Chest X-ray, PA view. Patient: 81 years old, sex M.
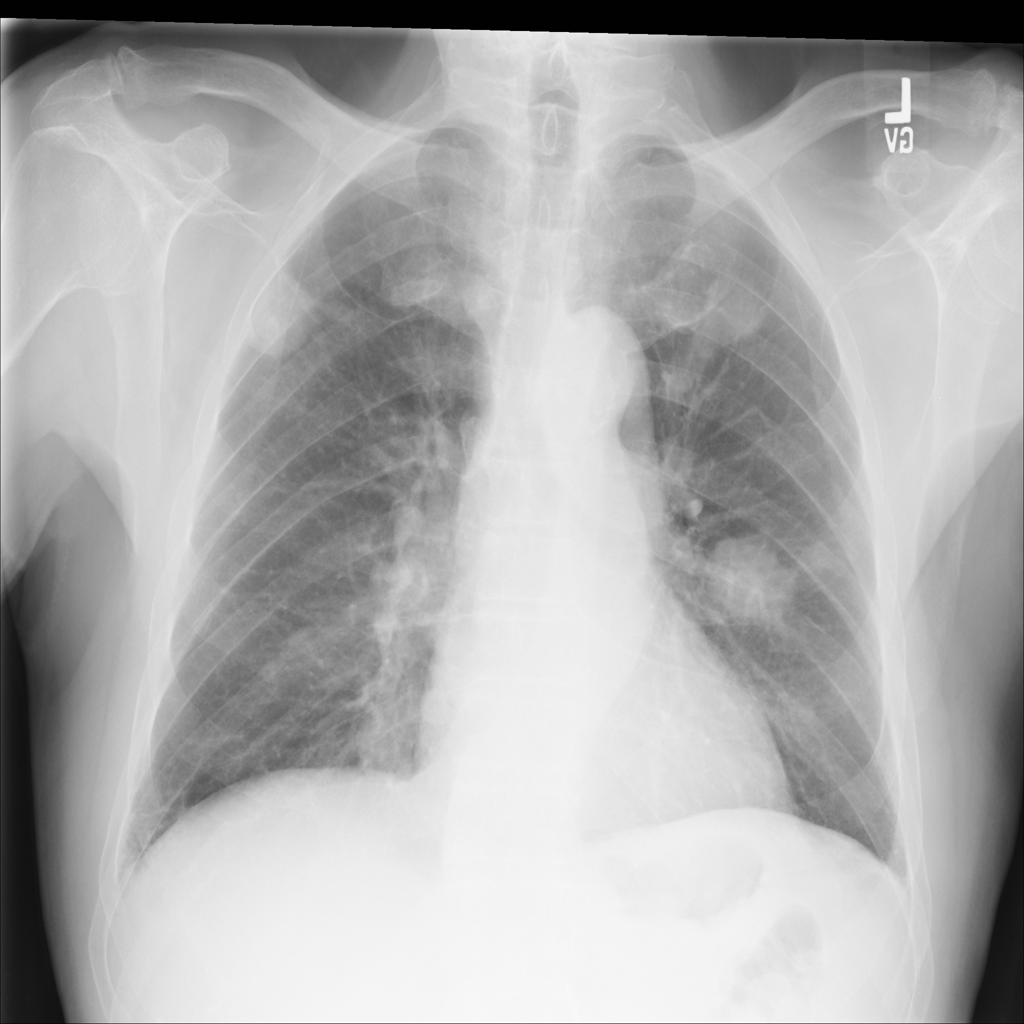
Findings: Mass